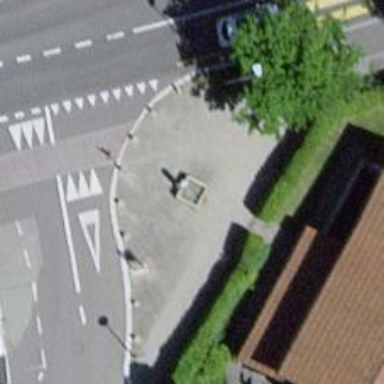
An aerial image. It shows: Beautiful fountain.